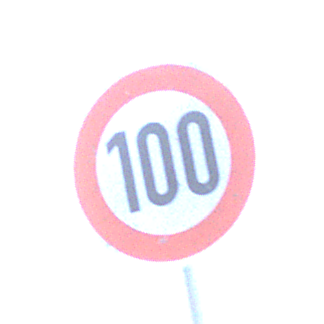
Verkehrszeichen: Geschwindigkeit100
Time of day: SunriseSunset
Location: Outdoor (Suburban)
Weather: PartlyCloudy
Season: NotSpecified
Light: Natural